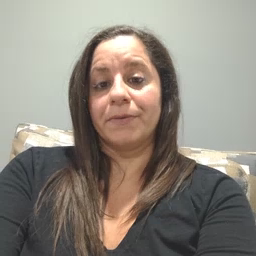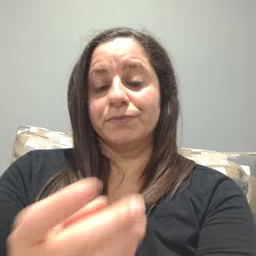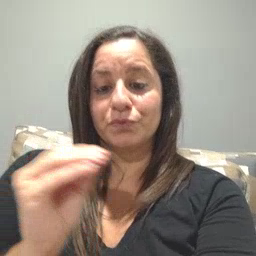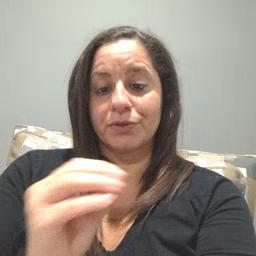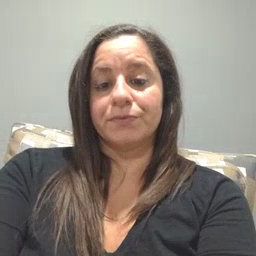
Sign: kiss